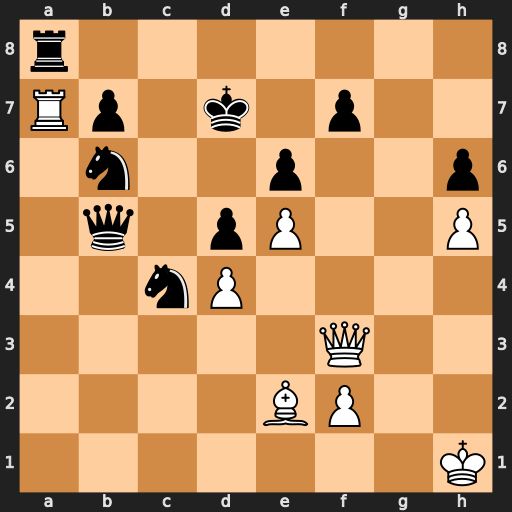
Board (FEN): r7/Rp1k1p2/1n2p2p/1q1pP2P/2nP4/5Q2/4BP2/7K
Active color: w
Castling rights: -
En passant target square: -
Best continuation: Qxf7+ Kd8 Rxb7